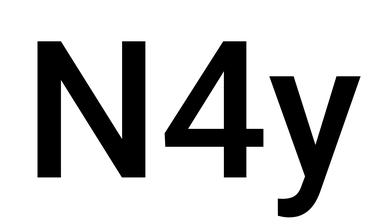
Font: Roboto_Medium